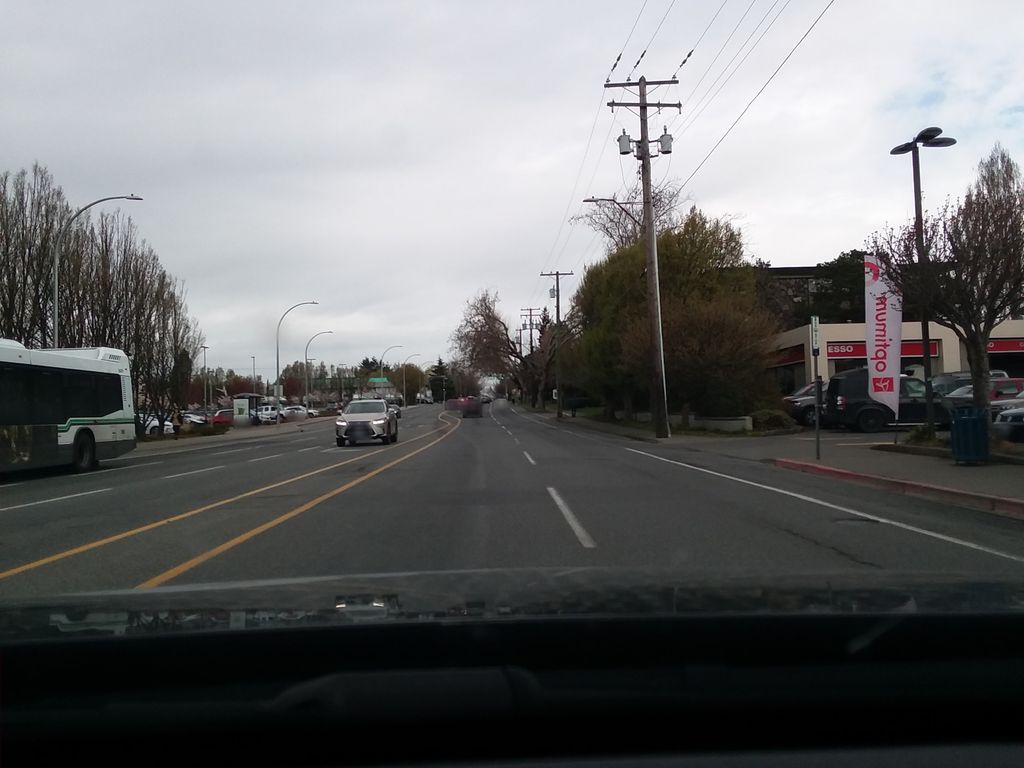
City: victoria